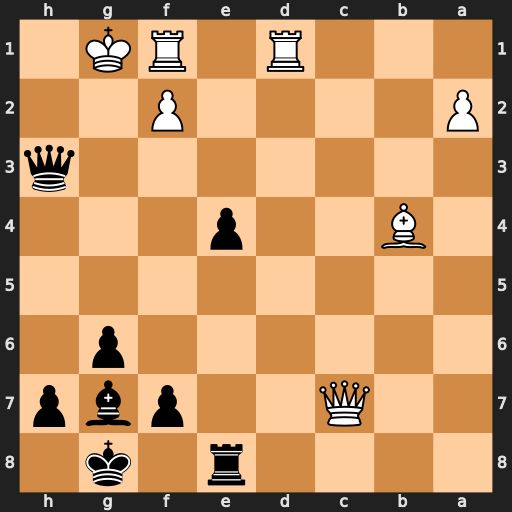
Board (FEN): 4r1k1/2Q2pbp/6p1/8/1B2p3/7q/P4P2/3R1RK1
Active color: b
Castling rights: -
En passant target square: -
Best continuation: Be5 Qxe5 Rxe5 Rd8+ Kg7 Bf8+ Kf6